Question: I have an image with very low contrast, from which I would like to extract a text object. Since it has a low contrast, I tried a few methods but no method gave me a satisfying result. I used 'watershed' to extract the text object, but as the contrast is poor the extraction was not successful.
My program for 'watershed' is:
'''
I_cropped=imread(strcat('C:\Id',currentfilename));
I_cropped = rgb2gray(I_cropped);
I_eq = histeq(I_cropped);
figure,imshow(I_eq);
bw = im2bw(I_eq, graythresh(I_eq));
bw2 = imfill(bw,'holes');
bw3 = imopen(bw2, ones(5,5));
bw4 = bwareaopen(bw3, 40);
bw = im2bw(I_eq, graythresh(I_eq));
figure,imshow(bw);
mask_em = imextendedmax(I_eq, 30);
mask_em = imclose(mask_em, ones(5,5));
mask_em = imfill(mask_em, 'holes');
mask_em = bwareaopen(mask_em, 40);
figure,imshow(mask_em);
I_eq_c = imcomplement(I_eq);
figure,imshow(I_eq_c);
I_mod = imimposemin(I_eq_c, ~bw4 | mask_em);
figure,imshow(I_mod);
L = watershed(I_mod);
figure,imshow(label2rgb(L));
'''
I applied 'laplacian' filter and to enhance edge, but it was not effective.
My objective is to extract text object. What method should I try for such low contrast image?
The image is attached:

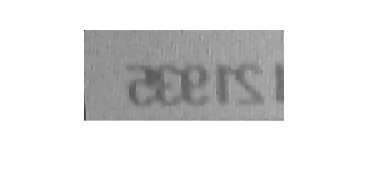
Answer: Here is a way to do it.
First apply a median filter with a large kernel on the image to remove outliers and then apply a threshold to convert to a binary image. Note that playing with the kernel size of the filter alters the threshold level you need to use. Play around with it to see the output changing.
Then invert the image and apply 'regionprops' to detect objects in the image. After that a little math to deduce the x and y origin (defining upper left corner) as well as the width and length of the large bounding box enclosing all the letters from the image.
Here is the code:
'''
clear
clc
close all
Im = rgb2gray(imread('Imtext.png'));
%// Apply median filter to remove outliers
Im = medfilt2(Im,[9 9]);
%// Clear borders and apply threshold, then invert image
ImBW = imclearborder(~(im2bw(Im,.55)));
%// Find bounding boxes to delineate text regions.
S = regionprops(ImBW,'BoundingBox');
%// Concatenate all bounding boxes and obtain x,y, width and length of big
%// bounding box enclosing everything
bb = cat(1,S.BoundingBox);
LargeBB_x = min(bb(:,1));
LargeBB_y = min(bb(:,2));
LargeBB_height = max(bb(:,4));
%// Find last column in which pixel value is 1; that's the end
%// of the bounding box.
[~,ic] = find(ImBW==1);
MaxCol = max(ic(:));
LargeBB_width = MaxCol-LargeBB_x;
%// Display boxes
imshow(ImBW)
hold on
rectangle('Position',[LargeBB_x LargeBB_y LargeBB_width LargeBB_height],'EdgeColor','r','LineWidth',2)
hold off
'''
And the output:

Or with the original image: